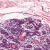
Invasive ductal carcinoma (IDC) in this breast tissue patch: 0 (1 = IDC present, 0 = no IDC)